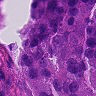
Metastatic tissue present: yes